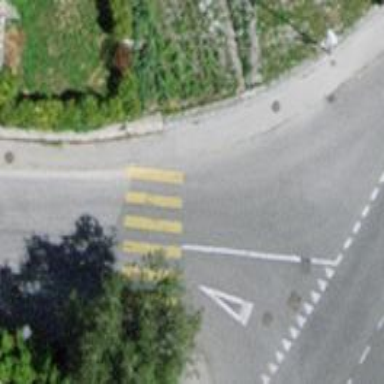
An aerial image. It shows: Zebra crossing on the road.